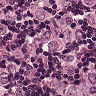
Metastatic tissue present: yes